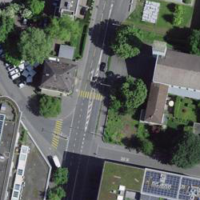
EUNIS habitat code: 54
Species observed at this site:
Sambucus nigra